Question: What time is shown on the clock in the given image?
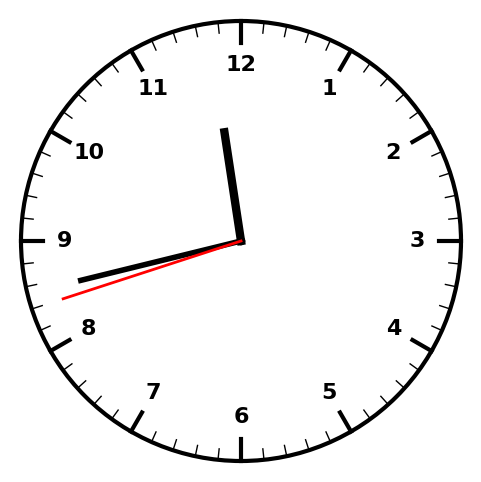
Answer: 11:42:42